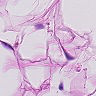
Metastatic tissue present: no